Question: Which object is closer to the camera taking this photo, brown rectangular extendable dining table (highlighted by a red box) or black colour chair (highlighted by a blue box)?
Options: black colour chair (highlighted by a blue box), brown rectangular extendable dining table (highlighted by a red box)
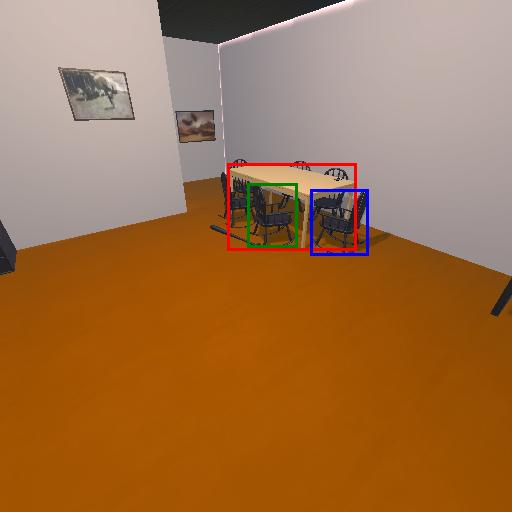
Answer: black colour chair (highlighted by a blue box)